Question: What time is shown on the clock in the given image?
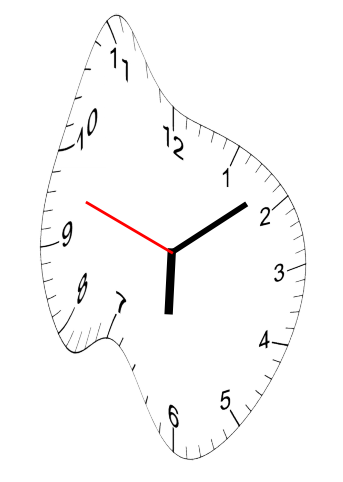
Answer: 06:08:48